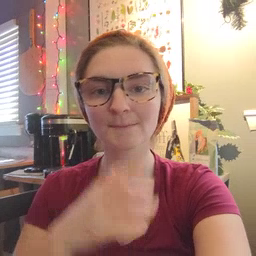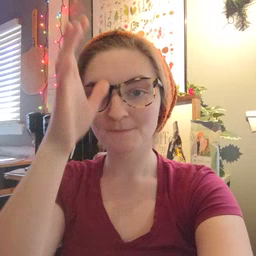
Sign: man